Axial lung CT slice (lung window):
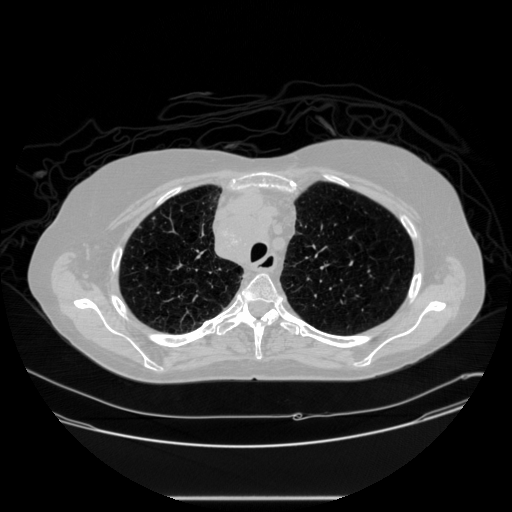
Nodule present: no